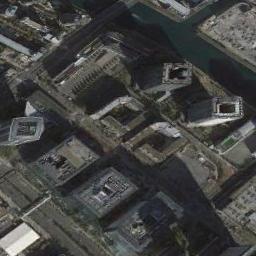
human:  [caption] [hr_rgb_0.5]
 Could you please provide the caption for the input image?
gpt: A commercial area with some buildings of different heights is next to the river .

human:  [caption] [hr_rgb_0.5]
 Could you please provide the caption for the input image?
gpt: The commercial area is next to a river .

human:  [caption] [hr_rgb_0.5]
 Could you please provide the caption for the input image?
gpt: In a business district there are many tall buildings of different shapes and several roads with many cars  There is a river beside the buildings .

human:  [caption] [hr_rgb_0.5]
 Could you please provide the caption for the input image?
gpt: The building in the lower right corner is the highest .

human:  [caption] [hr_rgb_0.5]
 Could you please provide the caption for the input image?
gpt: There are some buildings arranged neatly on a commercial area .